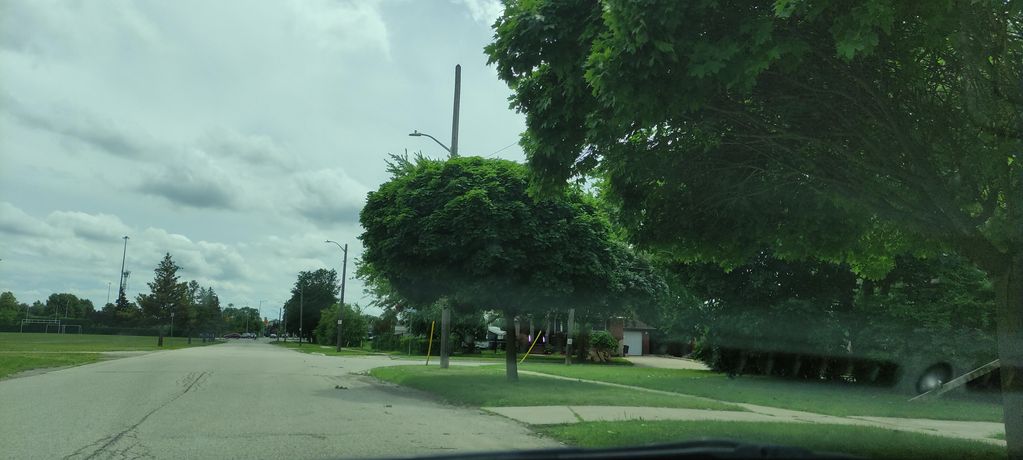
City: kitchener-waterloo